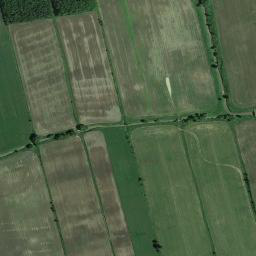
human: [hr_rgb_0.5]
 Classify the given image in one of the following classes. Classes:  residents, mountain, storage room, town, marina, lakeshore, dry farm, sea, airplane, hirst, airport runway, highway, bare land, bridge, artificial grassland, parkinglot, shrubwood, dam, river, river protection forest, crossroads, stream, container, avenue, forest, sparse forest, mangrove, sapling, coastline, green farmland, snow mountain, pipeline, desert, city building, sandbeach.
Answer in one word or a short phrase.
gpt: green farmland